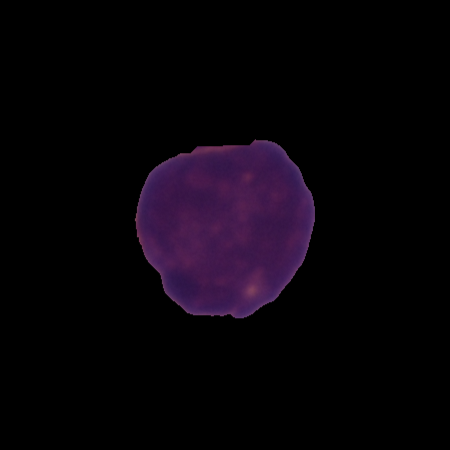
Label: healthy